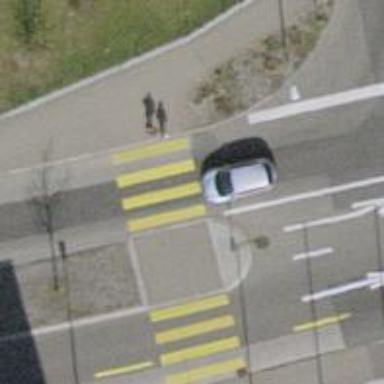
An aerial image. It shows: Kerb barrier.